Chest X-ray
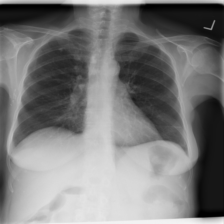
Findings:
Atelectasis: negative
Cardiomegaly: negative
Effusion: negative
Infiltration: negative
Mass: negative
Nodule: negative
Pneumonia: negative
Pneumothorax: negative
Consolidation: negative
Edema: negative
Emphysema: negative
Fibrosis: negative
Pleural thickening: positive
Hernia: negative